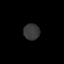
Tissue: lung
Cell type: Epithelial cells
Senescence score: 0.2403
Nuclear area (px): 257
Mean DAPI intensity: 55.794